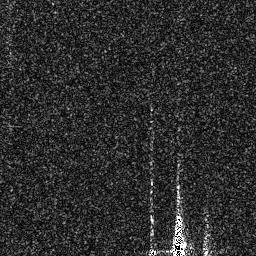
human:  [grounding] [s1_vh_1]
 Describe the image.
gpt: In the satellite image, there is  <ref>1 medium ship </ref> <box>[[65, 82, 73, 99, 0]]</box> located at bottom.